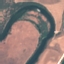
Land use / land cover: River